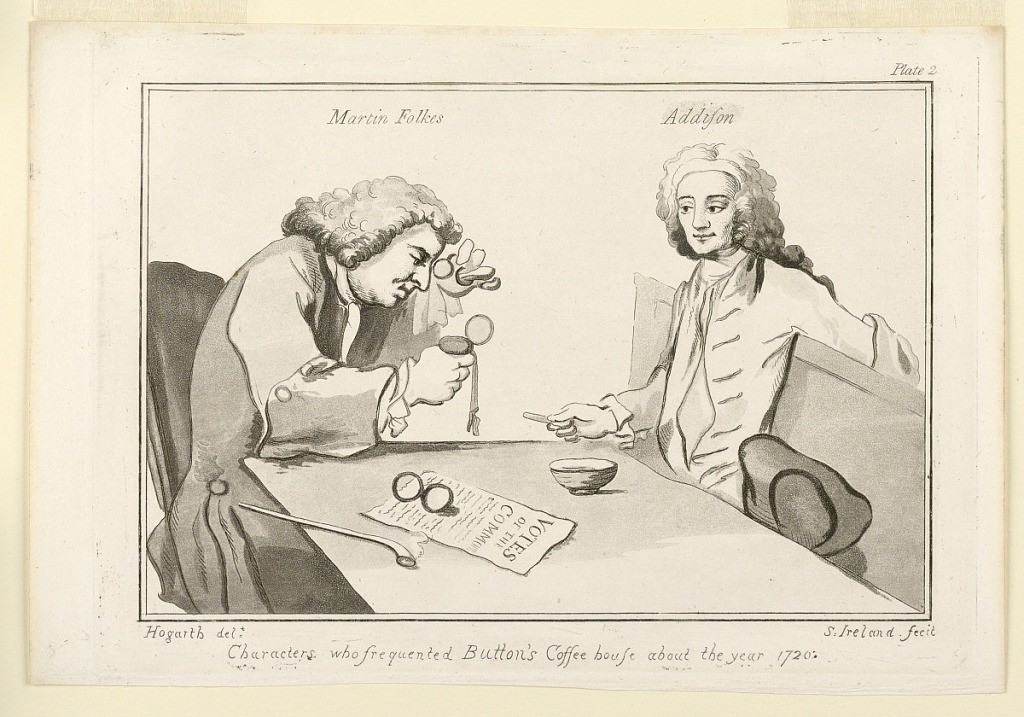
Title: Plate II, from "Characters who Frequented Button's Coffeehouse About the Year 1720"
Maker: Samuel Ireland, English, ca. 1744–1800
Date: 1786
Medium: Aquatint on paper
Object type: Print
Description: Two men seated at a table. One of them at left is examining closely a watch.